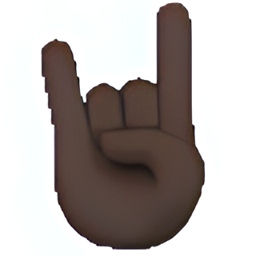
Name: sign of the horns
Emoji: 🤘🏿
Group: People & Body
Sub-group: hand-fingers-partial